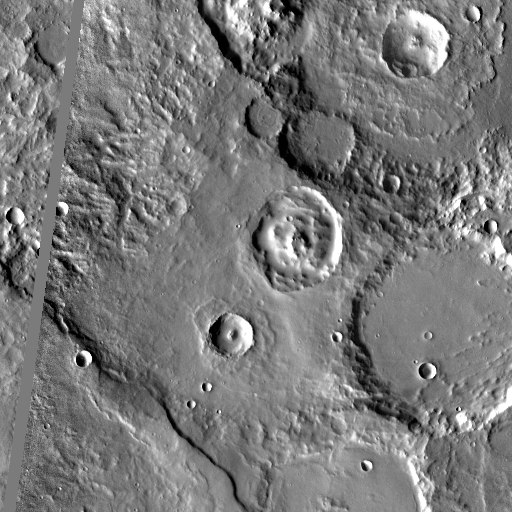
Crater classes present: Background, Other, Layered, Buried